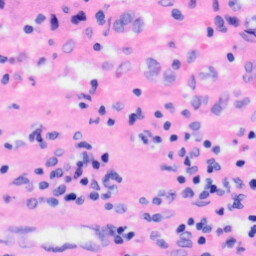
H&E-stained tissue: Liver